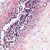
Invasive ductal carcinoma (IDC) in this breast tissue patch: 0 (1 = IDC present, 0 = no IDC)